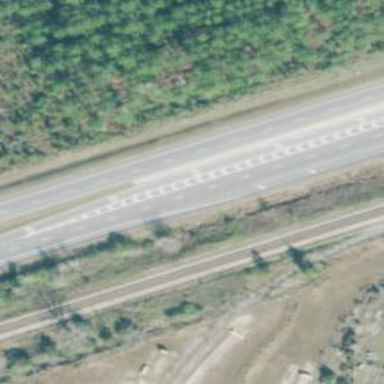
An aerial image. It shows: Expressway with dual carriageways made of asphalt at trunk level.